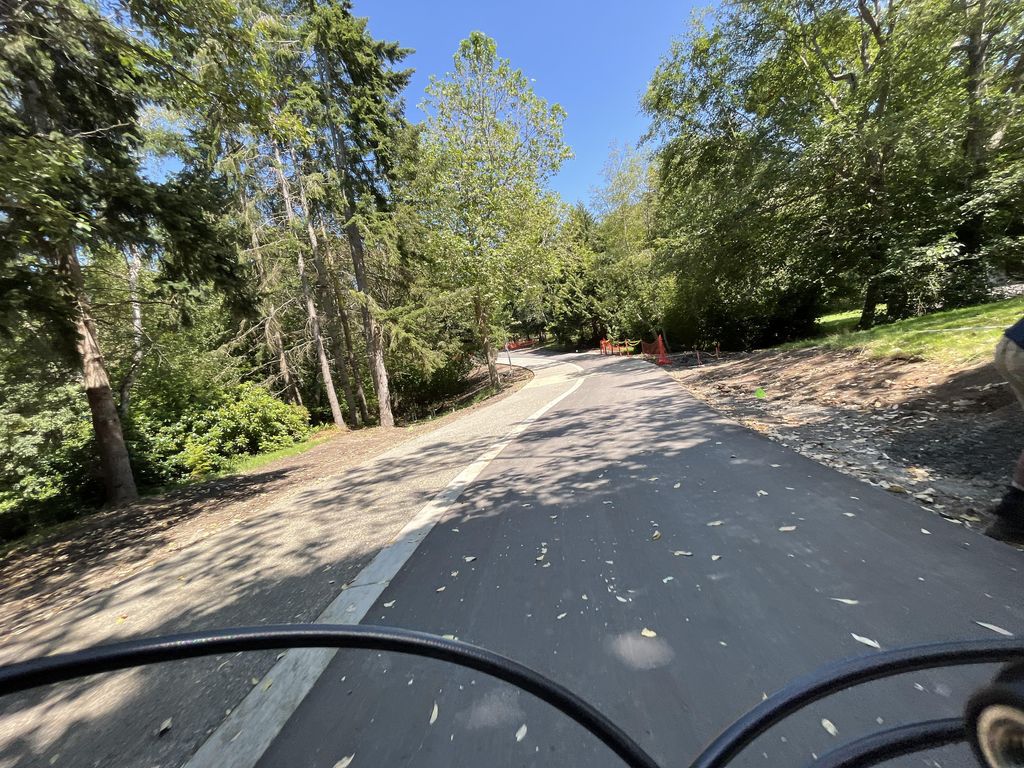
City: victoria